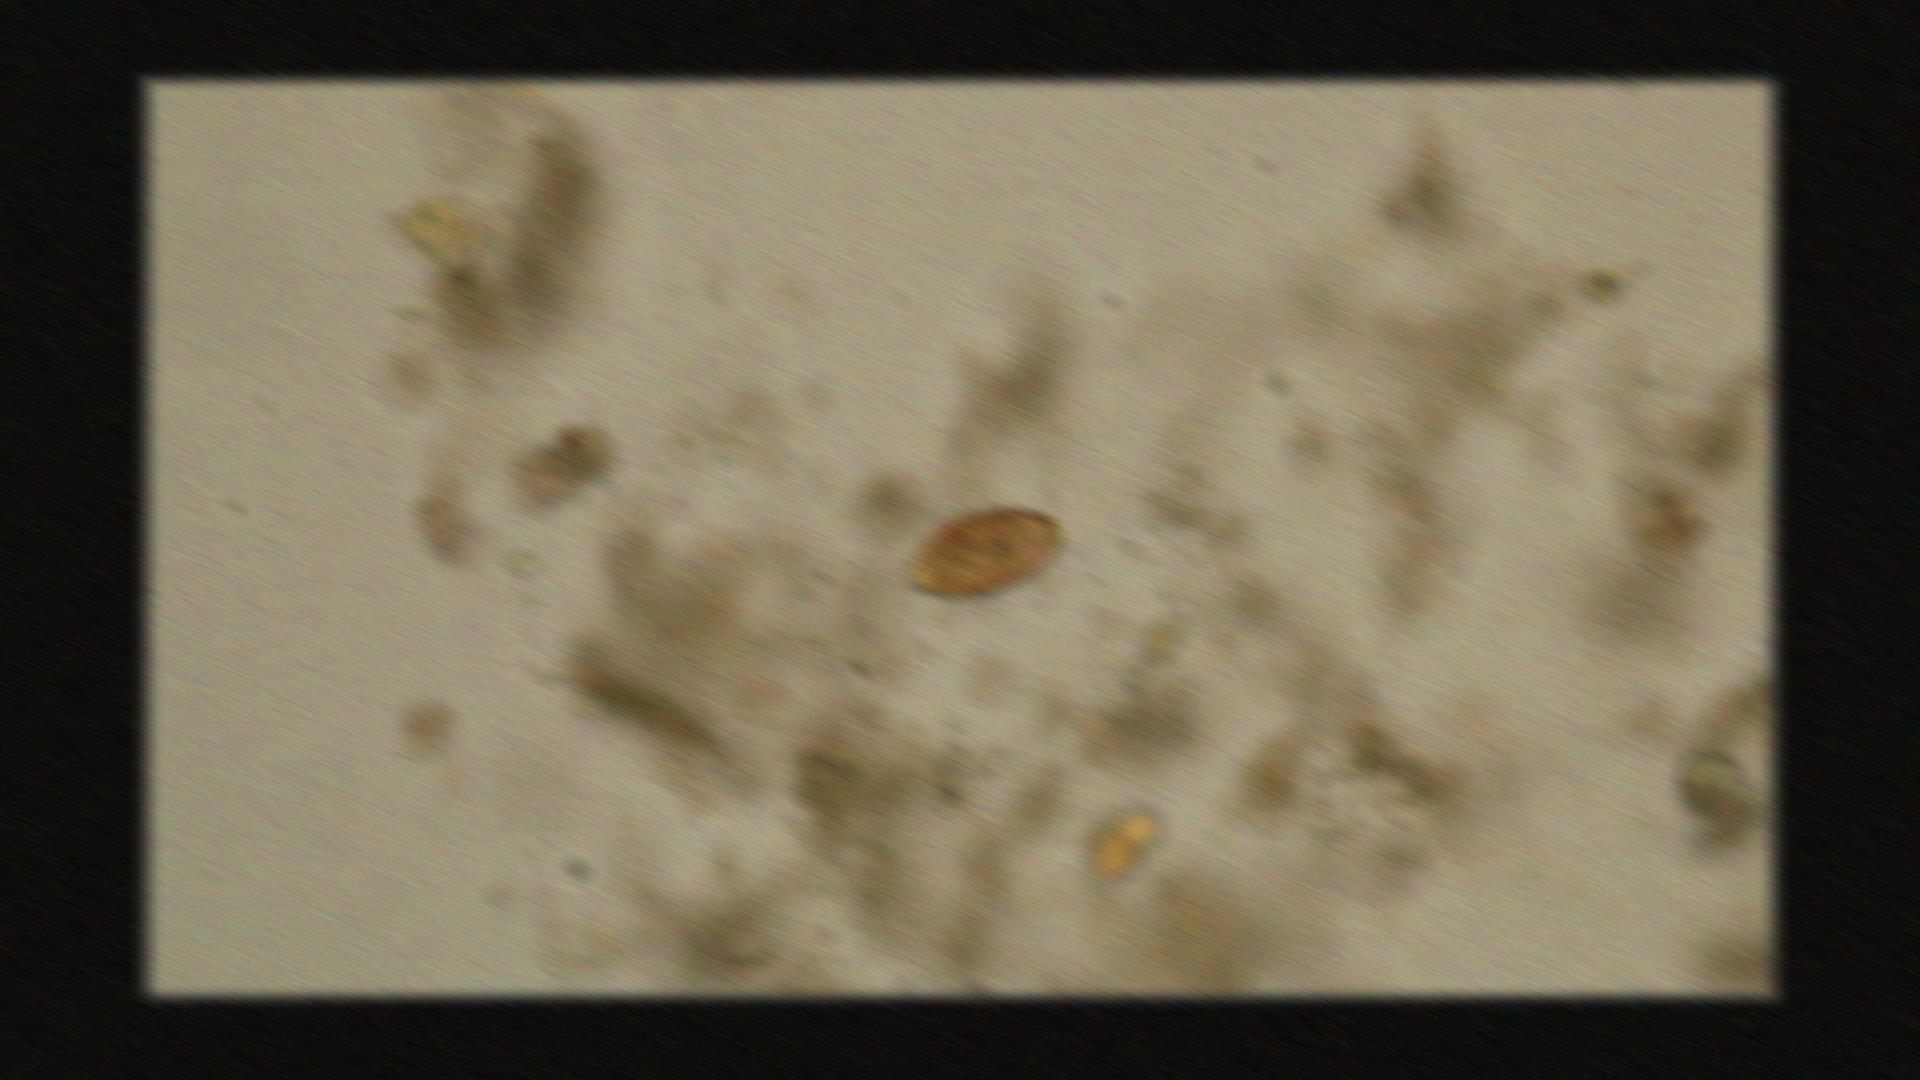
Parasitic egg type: Trichuris trichiura